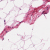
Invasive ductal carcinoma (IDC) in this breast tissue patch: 0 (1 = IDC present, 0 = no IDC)